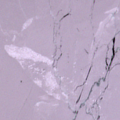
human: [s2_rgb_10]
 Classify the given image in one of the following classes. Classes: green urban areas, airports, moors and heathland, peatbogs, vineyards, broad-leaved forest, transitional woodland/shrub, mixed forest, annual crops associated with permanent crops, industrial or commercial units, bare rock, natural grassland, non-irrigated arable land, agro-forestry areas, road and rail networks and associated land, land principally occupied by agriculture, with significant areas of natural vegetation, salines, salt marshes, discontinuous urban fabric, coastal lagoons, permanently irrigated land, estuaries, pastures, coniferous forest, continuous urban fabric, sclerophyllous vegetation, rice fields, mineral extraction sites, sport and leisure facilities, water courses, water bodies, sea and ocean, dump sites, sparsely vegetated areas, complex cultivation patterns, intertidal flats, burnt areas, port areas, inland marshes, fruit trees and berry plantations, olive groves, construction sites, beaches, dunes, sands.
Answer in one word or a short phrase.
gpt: sea and ocean